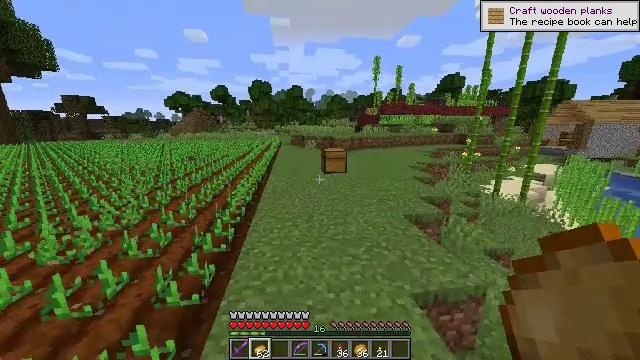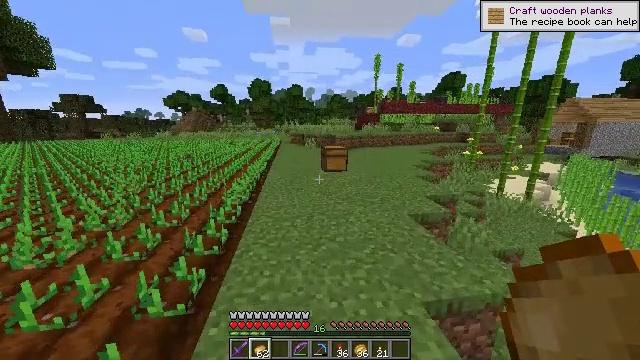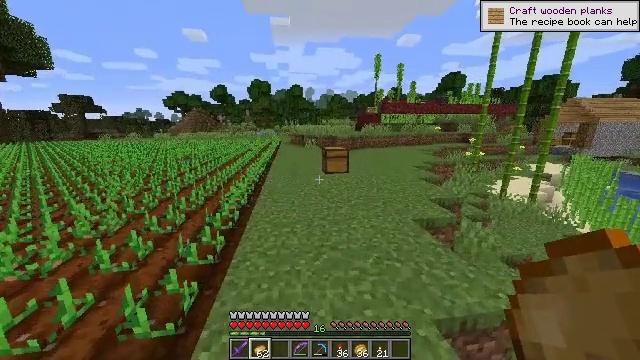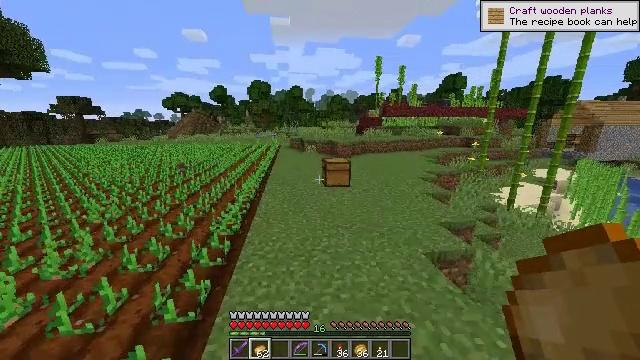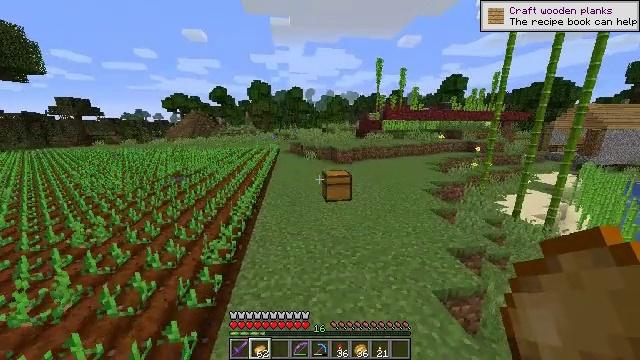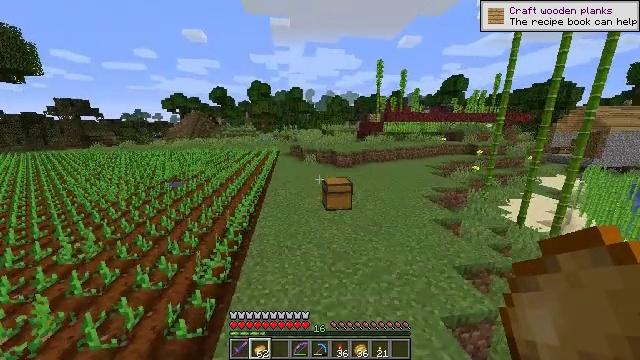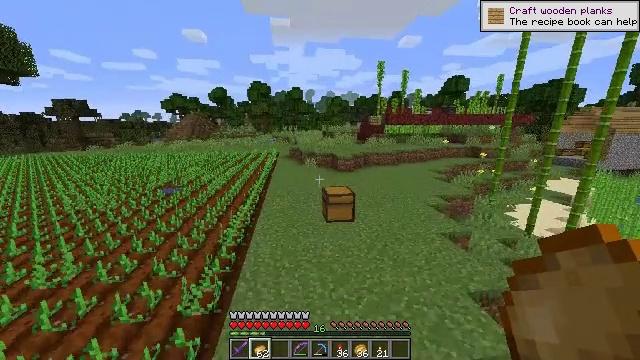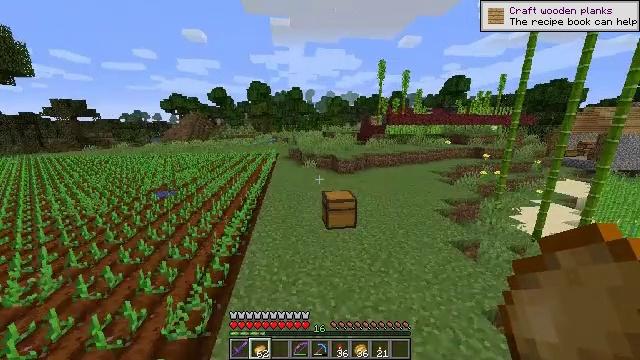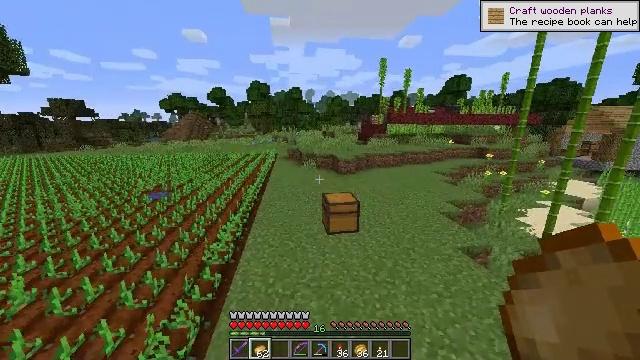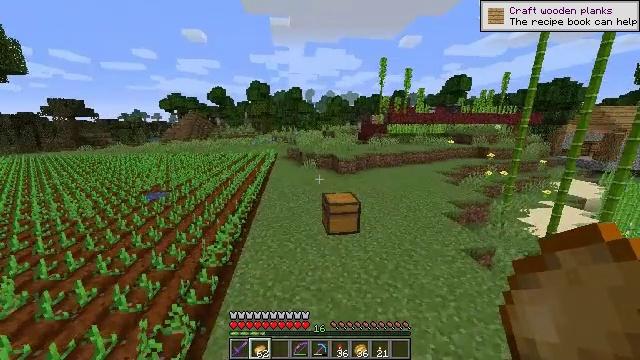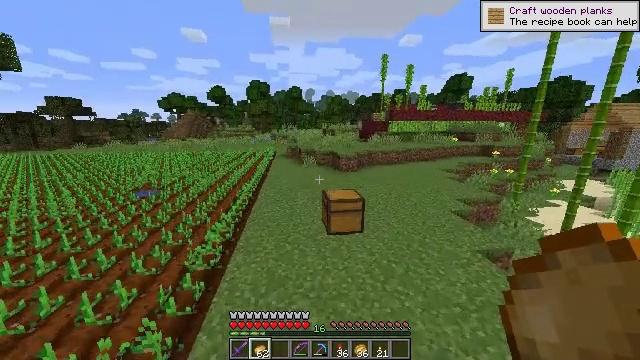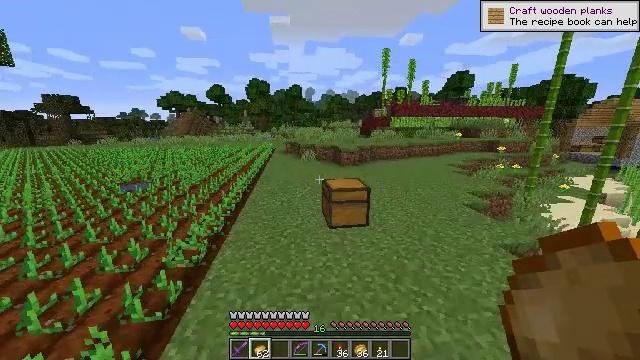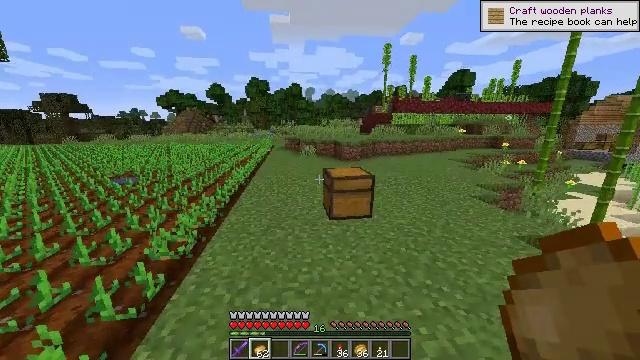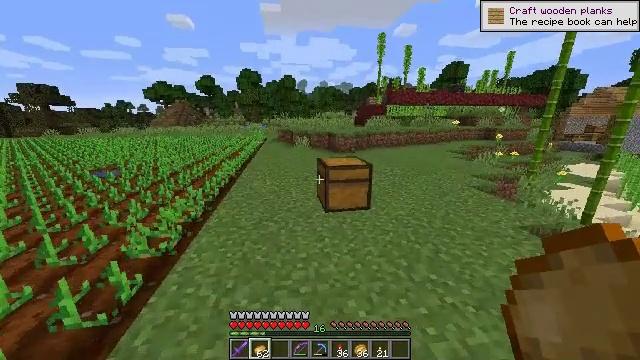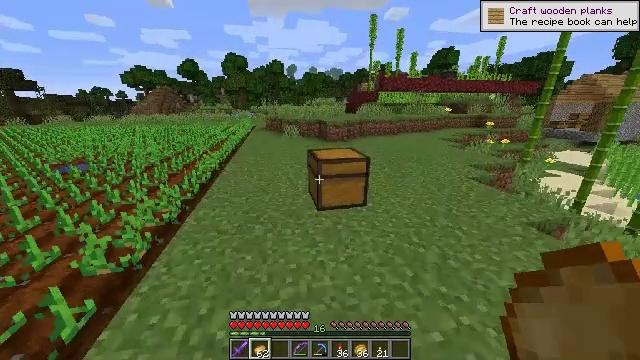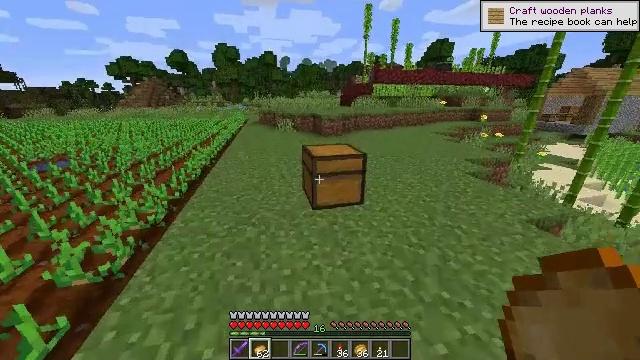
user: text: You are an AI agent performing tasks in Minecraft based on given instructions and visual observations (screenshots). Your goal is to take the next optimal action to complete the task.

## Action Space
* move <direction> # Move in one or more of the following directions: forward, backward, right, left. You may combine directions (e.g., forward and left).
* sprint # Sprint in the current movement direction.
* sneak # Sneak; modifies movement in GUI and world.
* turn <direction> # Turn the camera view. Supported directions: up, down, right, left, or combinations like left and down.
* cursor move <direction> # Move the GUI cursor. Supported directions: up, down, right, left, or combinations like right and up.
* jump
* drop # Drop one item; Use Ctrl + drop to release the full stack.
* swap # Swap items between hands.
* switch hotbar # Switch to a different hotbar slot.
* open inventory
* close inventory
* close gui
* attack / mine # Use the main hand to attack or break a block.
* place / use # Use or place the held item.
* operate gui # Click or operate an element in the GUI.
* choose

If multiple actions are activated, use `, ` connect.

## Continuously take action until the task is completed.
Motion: motion action
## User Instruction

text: Remove a poisonous potato from the inventory.
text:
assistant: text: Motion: move forward, jump
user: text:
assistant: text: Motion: move forward, jump
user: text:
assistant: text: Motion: move forward, jump
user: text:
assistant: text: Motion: move forward, jump
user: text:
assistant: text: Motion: move forward, jump
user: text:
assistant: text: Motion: move forward, jump
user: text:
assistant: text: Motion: move forward, jump
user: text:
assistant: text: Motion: move forward, jump
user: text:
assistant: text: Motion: move forward, jump
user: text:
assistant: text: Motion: move forward
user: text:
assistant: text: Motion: move forward
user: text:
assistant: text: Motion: move forward
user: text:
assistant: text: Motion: move forward, turn right and down
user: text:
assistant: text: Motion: move forward, turn right and down
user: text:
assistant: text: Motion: move forward, turn right and down
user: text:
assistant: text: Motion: move forward
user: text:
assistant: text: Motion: move forward
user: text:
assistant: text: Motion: use / place
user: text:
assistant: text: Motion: use / place
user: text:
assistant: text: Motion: use / place
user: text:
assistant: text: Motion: no_op
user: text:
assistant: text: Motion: no_op
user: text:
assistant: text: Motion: open gui
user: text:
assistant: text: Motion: no_op
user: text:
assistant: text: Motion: no_op
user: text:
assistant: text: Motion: cursor move right
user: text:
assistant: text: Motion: cursor move right and up
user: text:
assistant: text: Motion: cursor move right
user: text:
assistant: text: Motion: cursor move right
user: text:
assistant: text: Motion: no_op